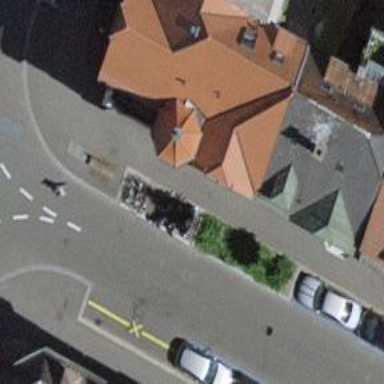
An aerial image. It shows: Fast food establishment.